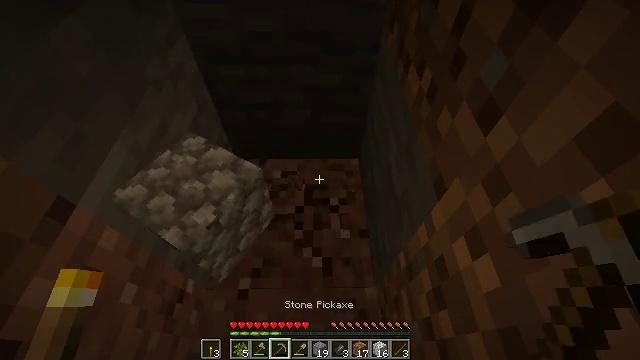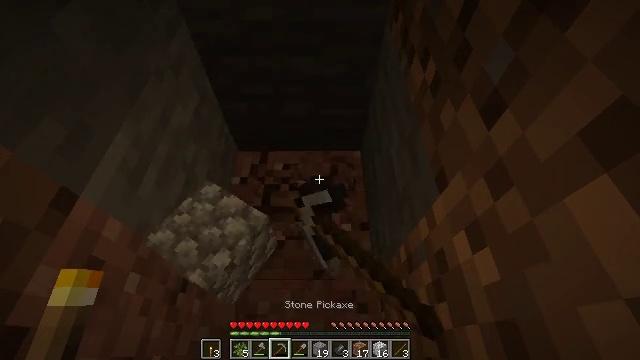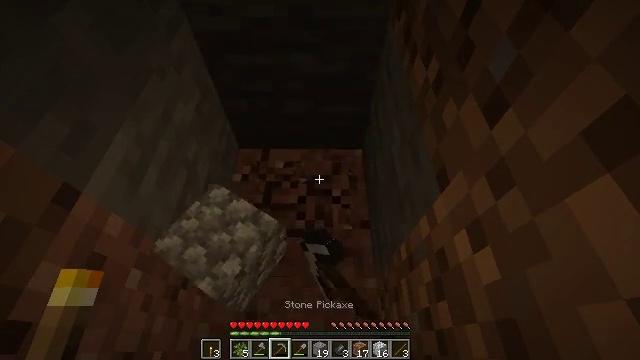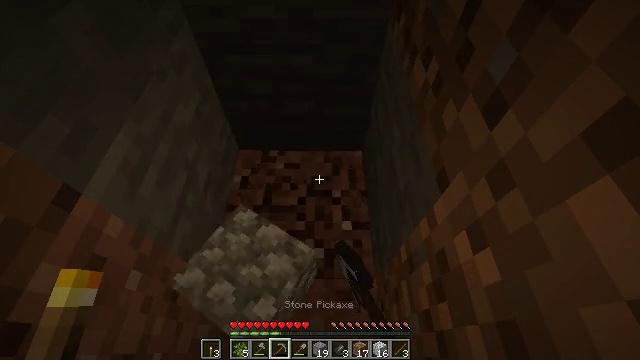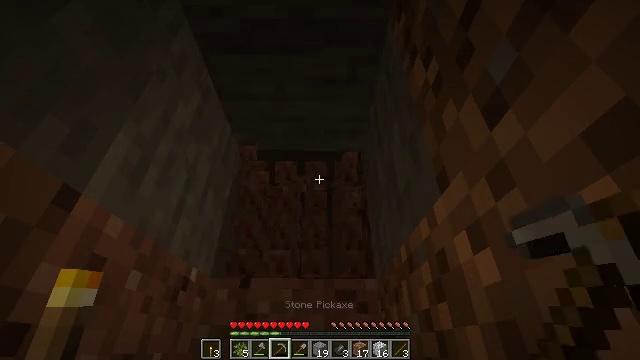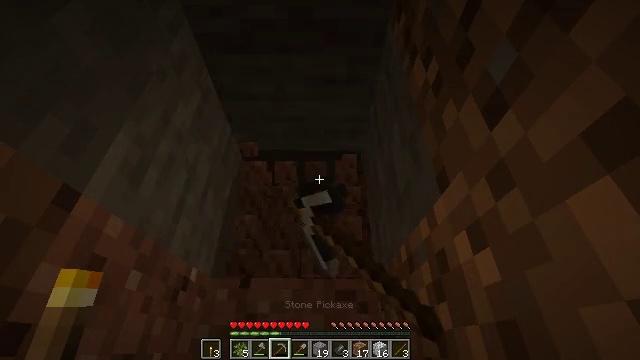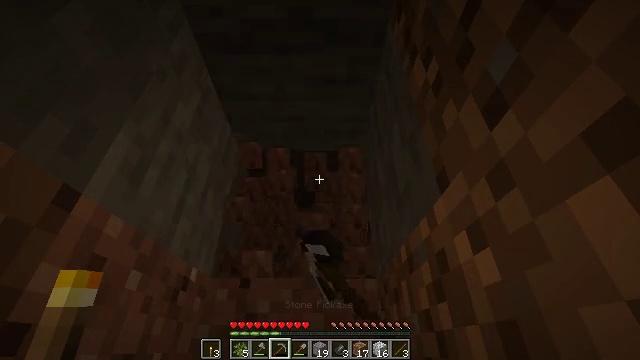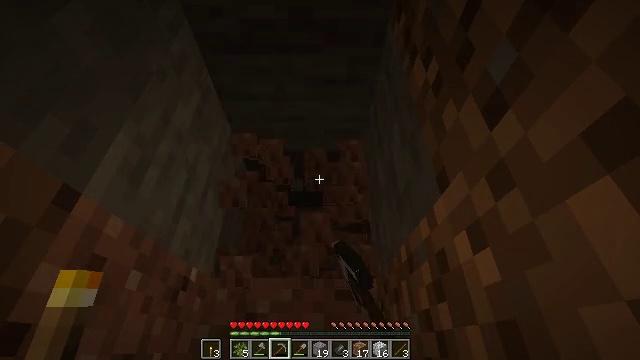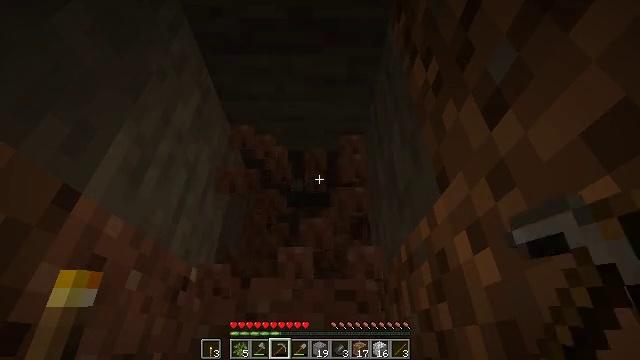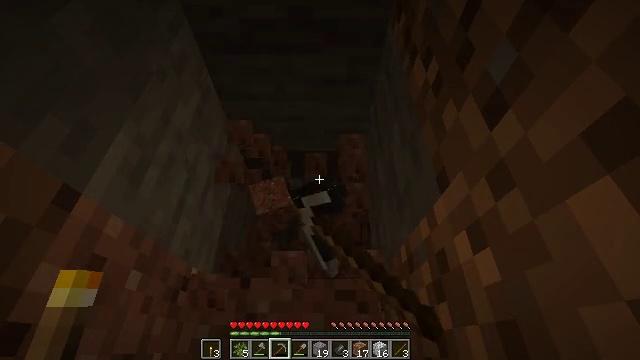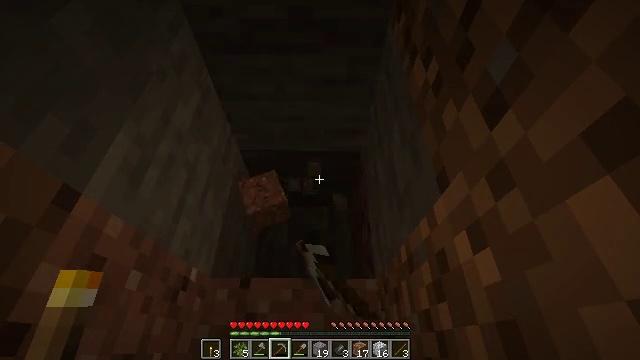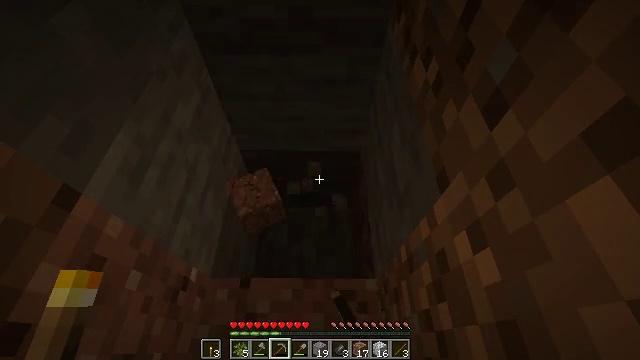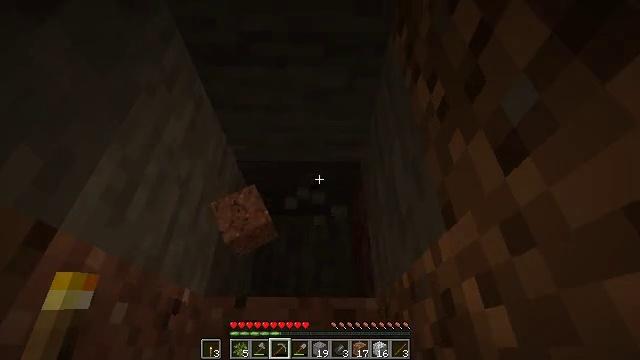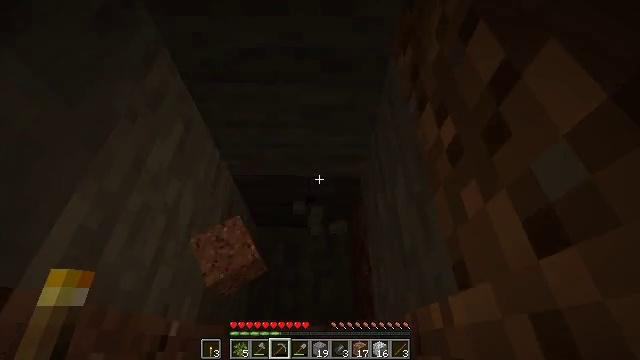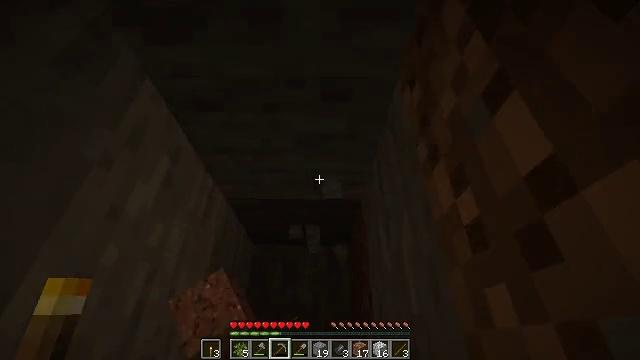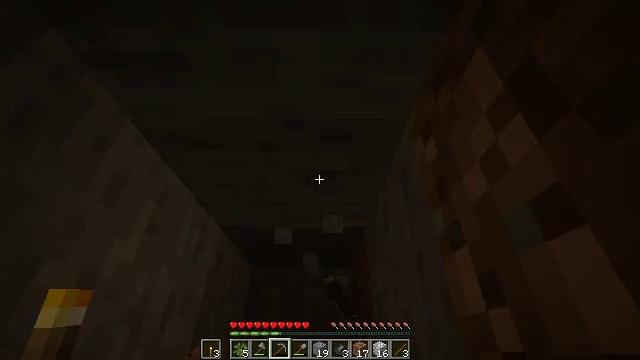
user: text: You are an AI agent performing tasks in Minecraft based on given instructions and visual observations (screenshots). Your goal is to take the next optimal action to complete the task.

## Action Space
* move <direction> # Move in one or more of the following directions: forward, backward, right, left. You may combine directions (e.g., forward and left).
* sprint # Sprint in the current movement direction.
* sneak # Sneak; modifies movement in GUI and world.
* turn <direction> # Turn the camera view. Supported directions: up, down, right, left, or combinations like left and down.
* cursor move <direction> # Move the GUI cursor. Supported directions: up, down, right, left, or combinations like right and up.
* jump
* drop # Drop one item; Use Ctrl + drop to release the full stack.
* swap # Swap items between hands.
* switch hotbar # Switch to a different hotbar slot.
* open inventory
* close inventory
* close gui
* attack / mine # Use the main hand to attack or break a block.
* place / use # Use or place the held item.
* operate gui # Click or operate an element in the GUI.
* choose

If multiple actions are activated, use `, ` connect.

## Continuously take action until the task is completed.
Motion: motion action
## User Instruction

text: Gather stone by using a pickaxe.
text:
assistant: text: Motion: turn down, attack / mine
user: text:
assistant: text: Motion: attack / mine
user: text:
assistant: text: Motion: attack / mine
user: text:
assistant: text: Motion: attack / mine
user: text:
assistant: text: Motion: attack / mine
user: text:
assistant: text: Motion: attack / mine
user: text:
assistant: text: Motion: attack / mine
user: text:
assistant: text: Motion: attack / mine
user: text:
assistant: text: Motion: attack / mine
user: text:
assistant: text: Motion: attack / mine
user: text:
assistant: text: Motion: move forward, attack / mine
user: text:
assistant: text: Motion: move forward, attack / mine
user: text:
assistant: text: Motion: move forward, attack / mine
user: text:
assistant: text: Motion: move forward, attack / mine
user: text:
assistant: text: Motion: move forward, attack / mine
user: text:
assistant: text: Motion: move forward, attack / mine
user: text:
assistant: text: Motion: move forward, attack / mine
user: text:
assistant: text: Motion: attack / mine
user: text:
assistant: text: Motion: attack / mine
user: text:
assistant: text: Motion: attack / mine
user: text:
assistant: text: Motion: attack / mine
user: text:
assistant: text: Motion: attack / mine
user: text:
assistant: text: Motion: attack / mine
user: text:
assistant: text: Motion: attack / mine
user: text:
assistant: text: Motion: attack / mine
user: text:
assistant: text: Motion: attack / mine
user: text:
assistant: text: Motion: attack / mine
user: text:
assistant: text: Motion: attack / mine
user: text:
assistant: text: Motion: attack / mine
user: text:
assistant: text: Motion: attack / mine